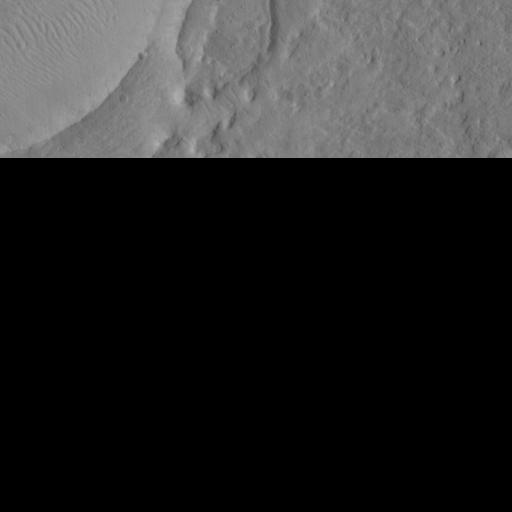
Classes present: Background